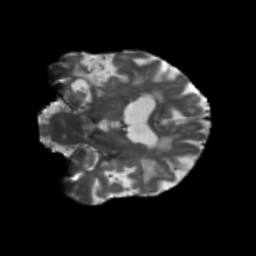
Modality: T2w
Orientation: coronal
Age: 66
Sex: female
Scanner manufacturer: siemens
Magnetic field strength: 3 T
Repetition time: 5.25 s
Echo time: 0.08 s